Interaction volume radius: 10 \u00c5
Interaction volume height: 20 \u00c5
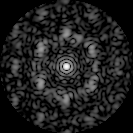
Disorder parameter: 0.6954